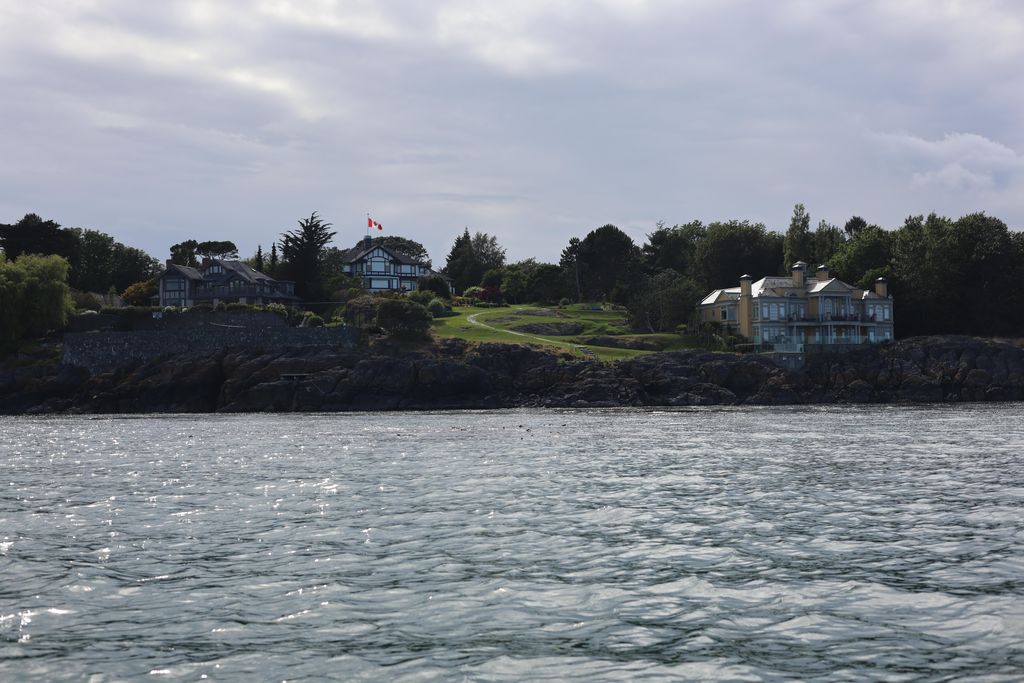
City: victoria